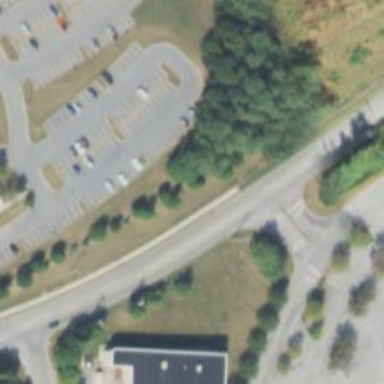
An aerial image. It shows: Left sidewalk along asphalt tertiary road.